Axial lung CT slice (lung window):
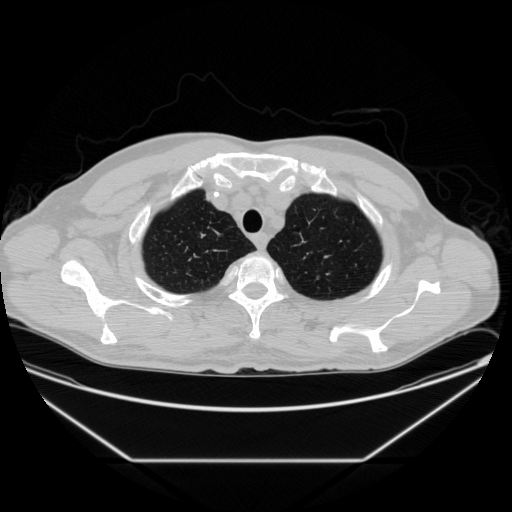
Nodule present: no